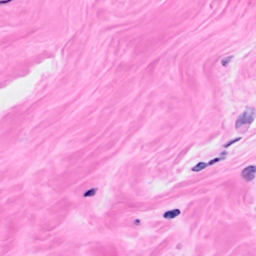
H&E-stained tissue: Breast